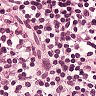
Metastatic tissue present: no